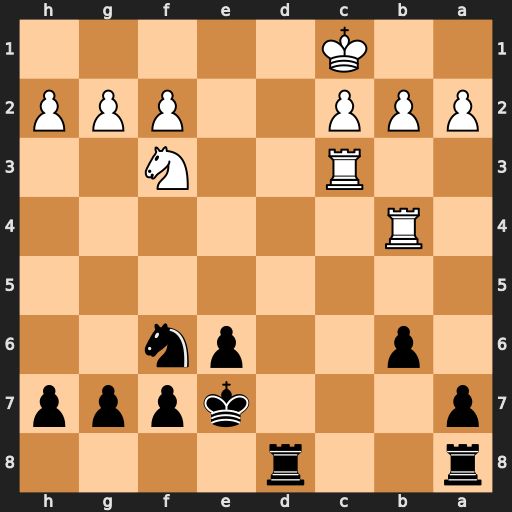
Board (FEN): r2r4/p3kppp/1p2pn2/8/1R6/2R2N2/PPP2PPP/2K5
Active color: b
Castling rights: -
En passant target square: -
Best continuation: Nd5 Rcb3 Nxb4